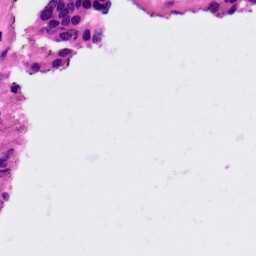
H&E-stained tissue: Ovarian